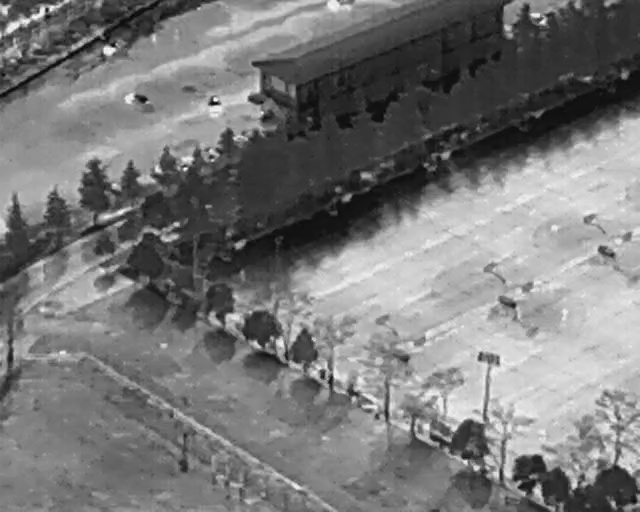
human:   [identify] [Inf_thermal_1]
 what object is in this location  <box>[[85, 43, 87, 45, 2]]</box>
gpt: <ref>1 small person at the right</ref>

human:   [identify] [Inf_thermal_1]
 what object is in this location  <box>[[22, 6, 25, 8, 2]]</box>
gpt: <ref>1 small person at the top left</ref>

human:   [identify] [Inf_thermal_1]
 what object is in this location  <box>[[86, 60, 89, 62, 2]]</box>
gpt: <ref>1 medium person at the right</ref>